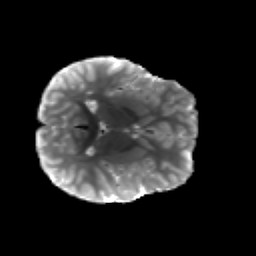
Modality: T2w
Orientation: axial
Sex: male
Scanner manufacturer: siemens
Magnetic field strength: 3 T
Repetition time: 5 s
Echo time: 0.071 s